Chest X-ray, AP view. Patient: 67 years old, sex M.
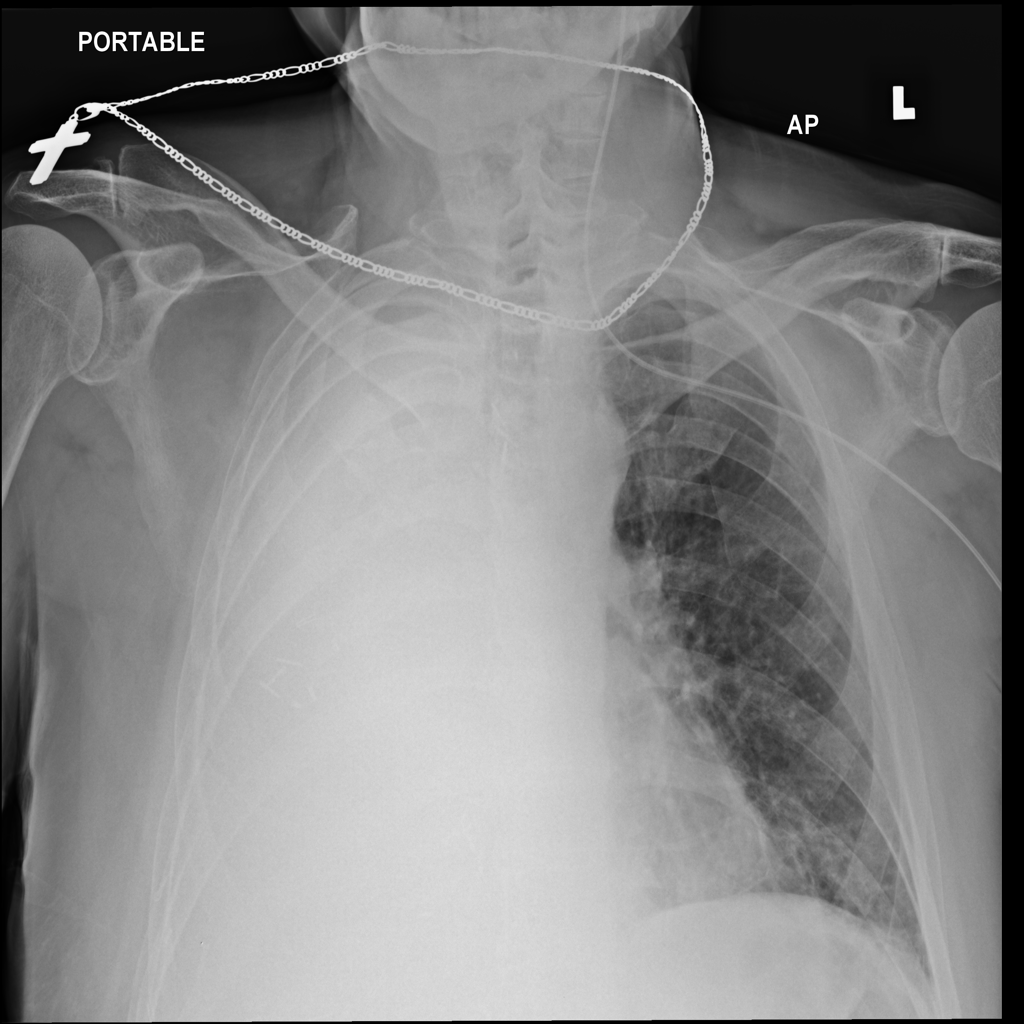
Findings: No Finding